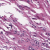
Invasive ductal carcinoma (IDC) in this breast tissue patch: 0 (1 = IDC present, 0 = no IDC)